Current action and preconditions to check: trajectory_clear

Your task: For each precondition in the list above, predict whether it will hold at this action.

Consider the current scene as observed from the mobile robot's camera, and analyze the predicted future states of all dynamic agents (e.g., people, animals, vehicles, or any moving entities) within the NEXT SECOND.

IMPORTANT: Only answer "very likely" if you are absolutely certain—based on strong, clear evidence—that a dynamic agent will violate the precondition in the predicted future state. Do NOT answer "very likely" for unlikely, ambiguous, or low-probability risks.

Ask yourself for each precondition: Is there a high probability, with clear and convincing evidence, that the predicted future states of any dynamic agent will interfere with the predicted future state of the currently executing action within the NEXT SECOND, causing that precondition to fail?

Assess the risk level based on these predictions. Use "likely" or "very likely" if motions create a clear risk of interference.

Use "neutral" or "improbable" if agents are nearby but their predicted paths are clearly diverging or non-conflicting.

Failure Risk Categories: "very improbable", "improbable", "neutral", "likely", "very likely"

Answer Format: Output ONLY the probability_of_failure value from these categories: "very improbable", "improbable", "neutral", "likely", "very likely"

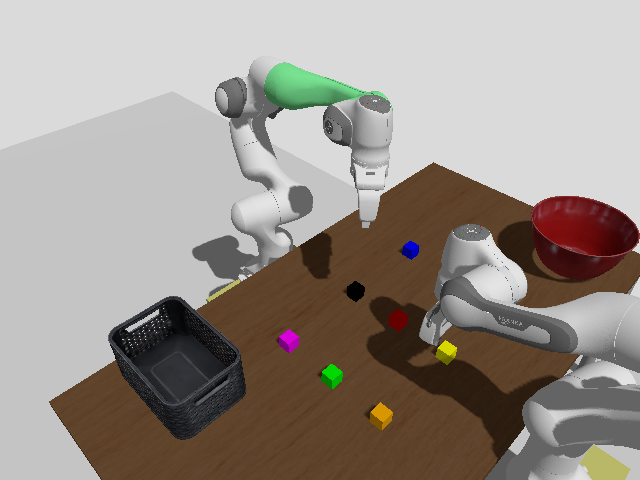

Answer: very improbable